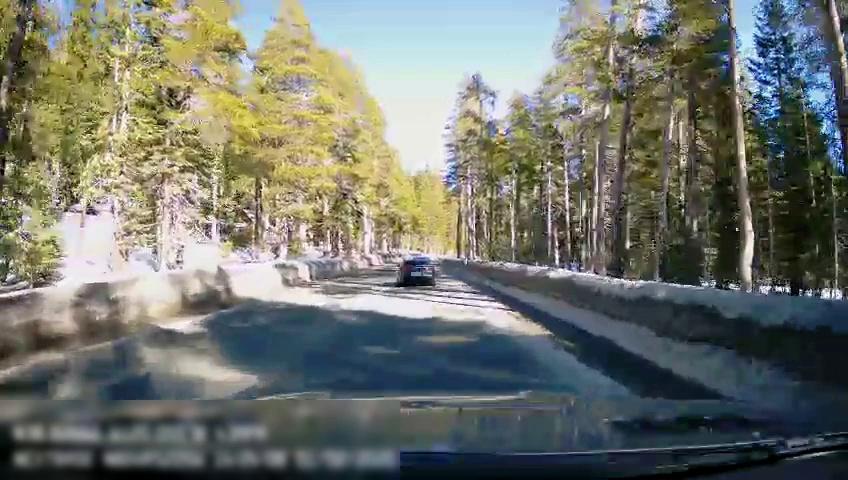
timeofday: Day
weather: Snowy
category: Drivable Space
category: Vehicles | Car